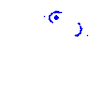
Particle: electron